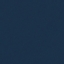
Land use / land cover: SeaLake